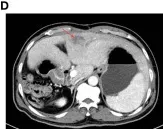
Results of multi-phase CT scans can be evaluated after different periods of conversion therapy. The red arrow indicates an intrahepatic tumor. (D) CT image after two cycles of conversion therapy in the period of the delay phase.
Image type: radiology (ct)